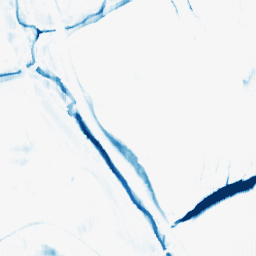
Category: morphological
Decomposition family: morphological_rect
Decomposition parameters: operation: closing
width: 5
height: 20
Upsampling method: fft_zeropad
Upsampling parameters: scale: 2
Upsampling scale: 2